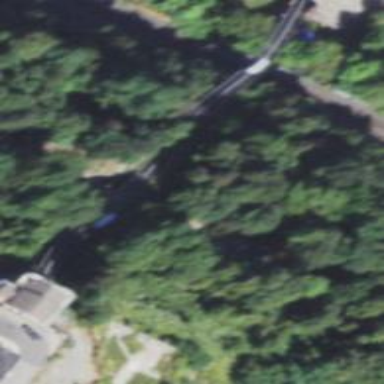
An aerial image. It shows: Bridge with two railway tracks for funicular.